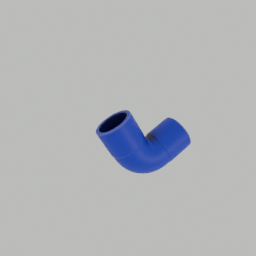
Label: tools